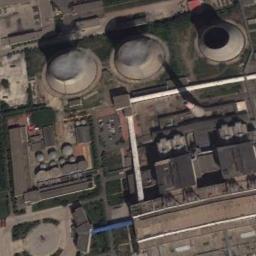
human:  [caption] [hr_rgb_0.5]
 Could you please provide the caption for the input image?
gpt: There are about 10 thermal power stations here, and the roofs of the surrounding buildings are black .

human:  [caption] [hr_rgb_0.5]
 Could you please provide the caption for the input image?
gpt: There are workshops and machinery in the thermal power station  There are three cooling towers, two are steaming, and there is a chimney .

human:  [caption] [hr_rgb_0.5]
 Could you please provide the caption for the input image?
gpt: There are many buildings next to the thermal power station .

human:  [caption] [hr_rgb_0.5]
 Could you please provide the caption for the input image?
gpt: The thermal power station is on the grass next to some buildings with white mist above .

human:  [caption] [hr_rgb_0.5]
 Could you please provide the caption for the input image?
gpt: There are some buildings and three chimneys on the thermal power station .